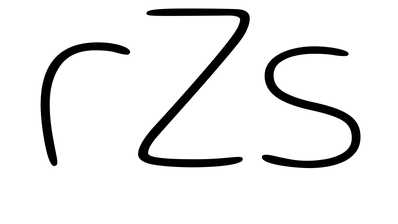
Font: Gluten_Thin